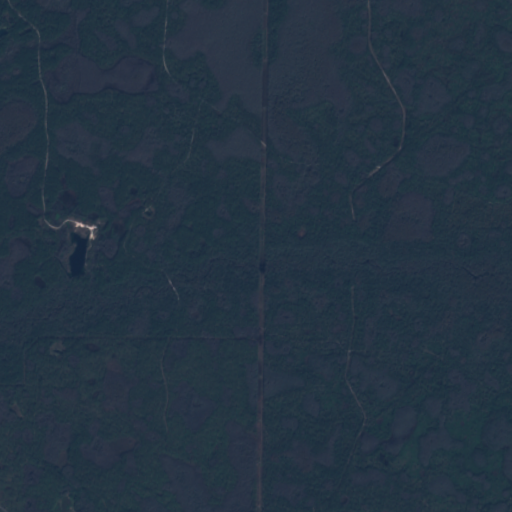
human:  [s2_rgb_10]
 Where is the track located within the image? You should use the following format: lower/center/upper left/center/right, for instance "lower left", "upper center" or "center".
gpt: There is no track in the image.